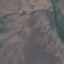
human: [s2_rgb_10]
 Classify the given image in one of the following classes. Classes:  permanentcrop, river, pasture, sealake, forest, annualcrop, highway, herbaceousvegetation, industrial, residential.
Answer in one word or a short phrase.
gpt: HerbaceousVegetation